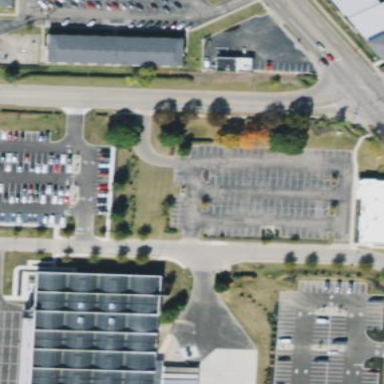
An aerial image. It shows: Parking area.